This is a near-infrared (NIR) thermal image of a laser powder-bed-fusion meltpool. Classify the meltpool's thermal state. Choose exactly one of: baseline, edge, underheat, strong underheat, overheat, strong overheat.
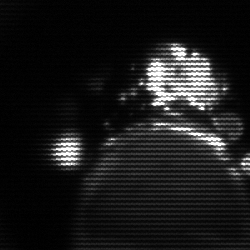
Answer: edge